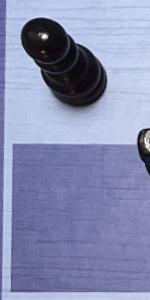
Label: Empty